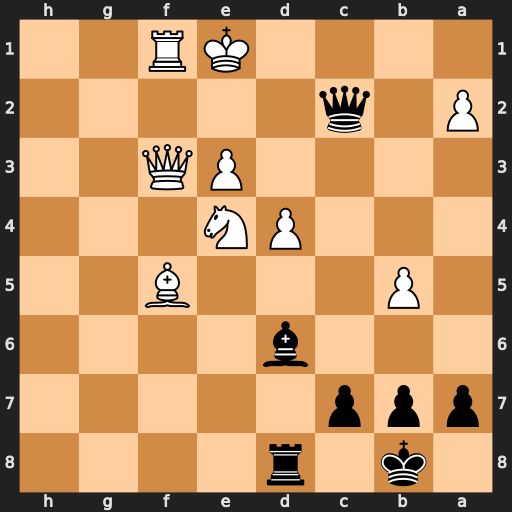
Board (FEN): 1k1r4/ppp5/3b4/1P3B2/3PN3/4PQ2/P1q5/4KR2
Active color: b
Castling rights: -
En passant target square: -
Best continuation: Bb4+ Nc3 Bxc3#